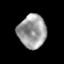
Tissue: prostate
Cell type: Epithelial cells
Senescence score: 0.338
Nuclear area (px): 912
Mean DAPI intensity: 157.245